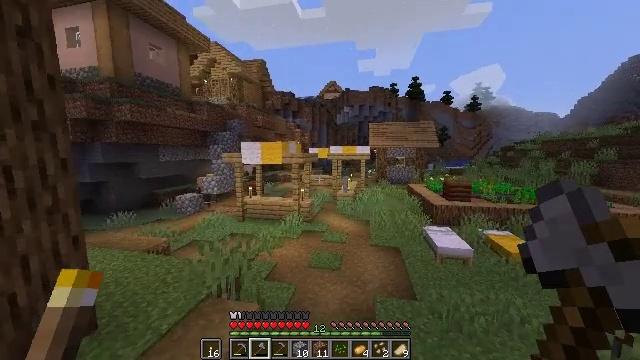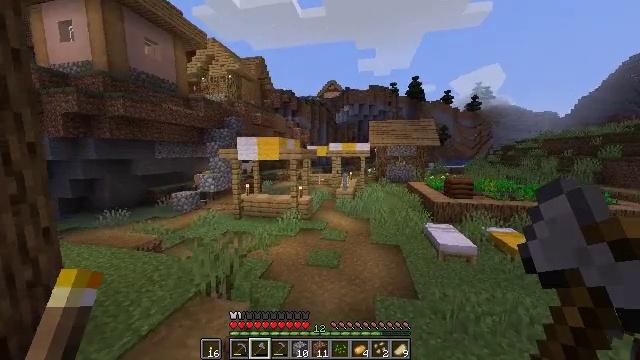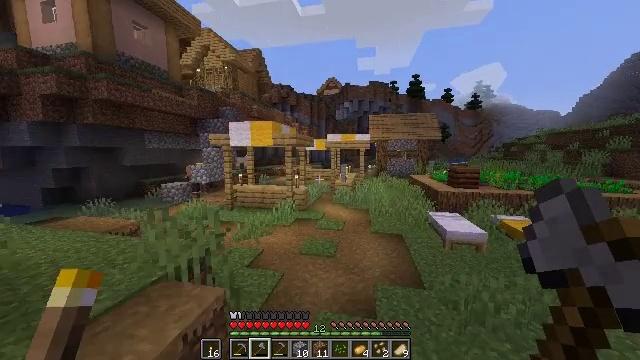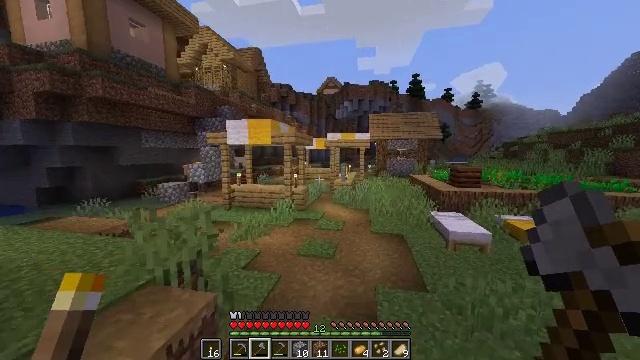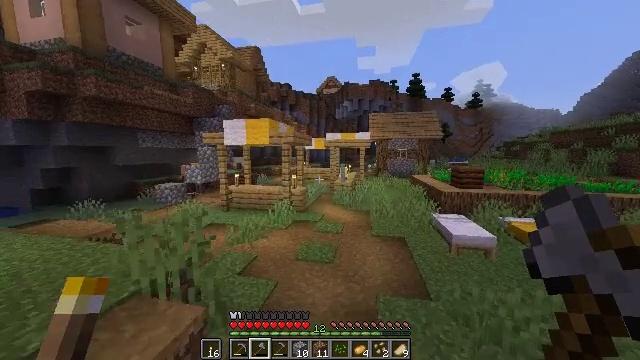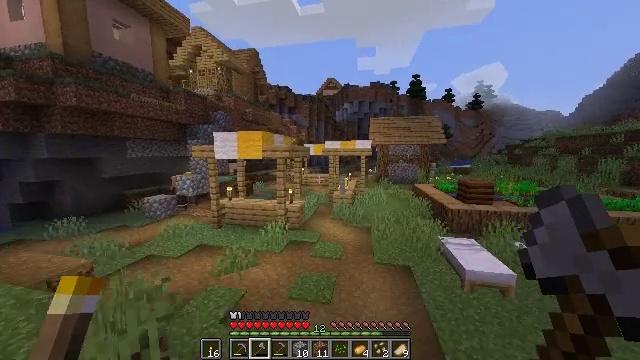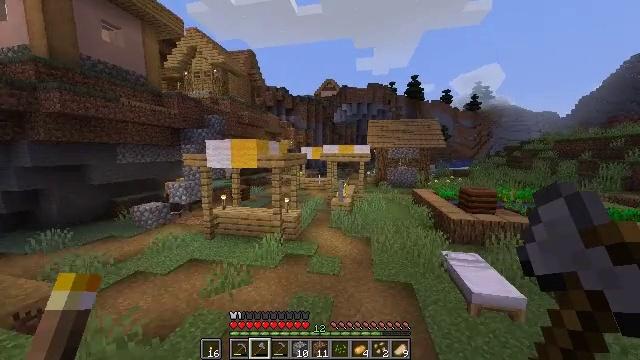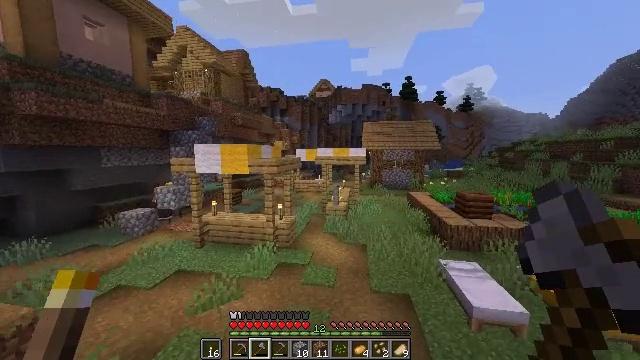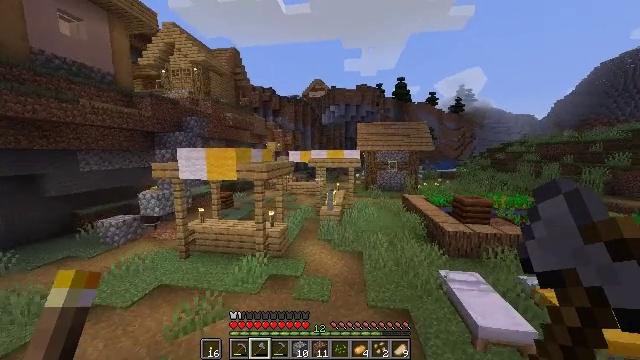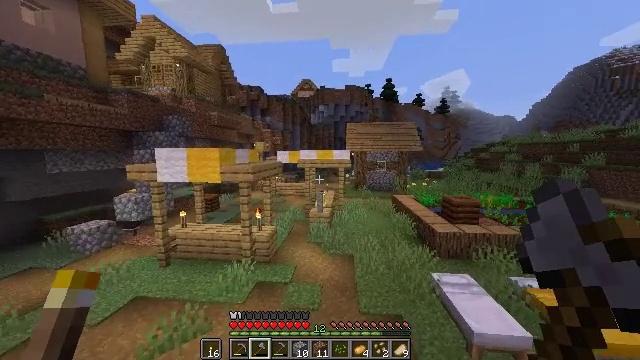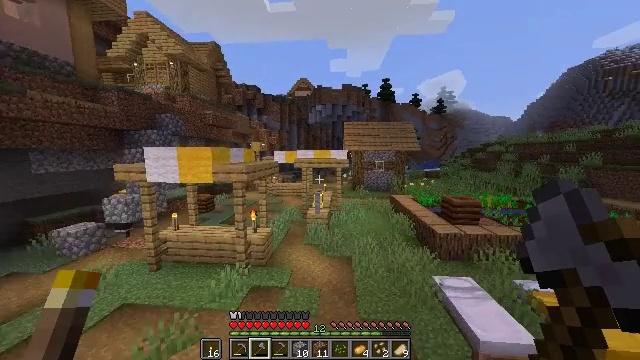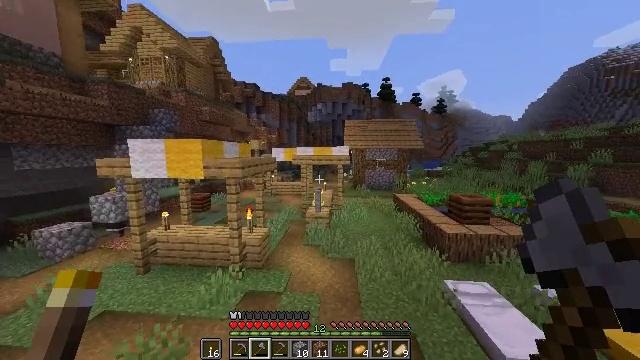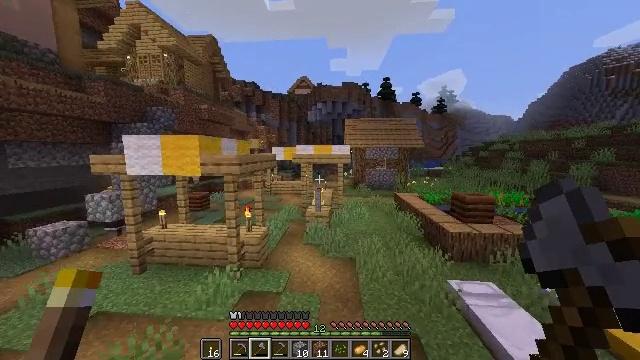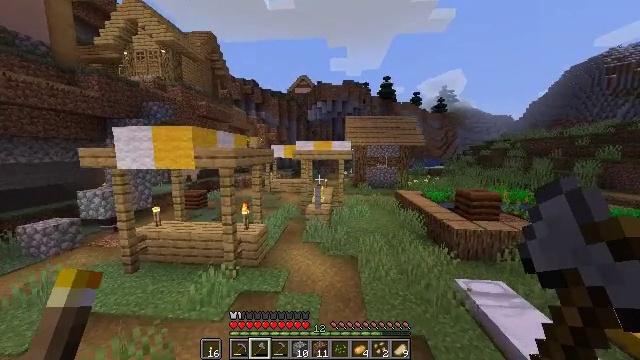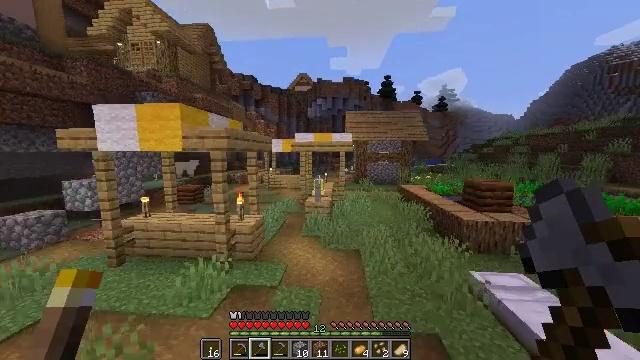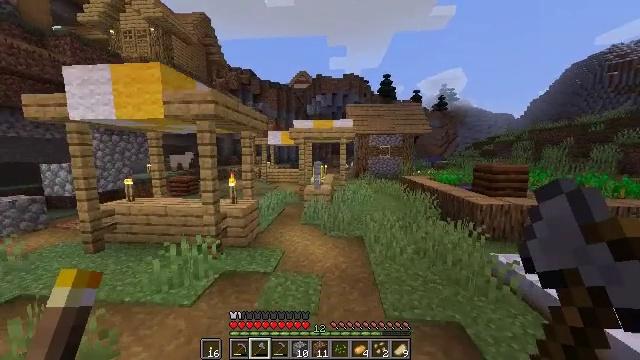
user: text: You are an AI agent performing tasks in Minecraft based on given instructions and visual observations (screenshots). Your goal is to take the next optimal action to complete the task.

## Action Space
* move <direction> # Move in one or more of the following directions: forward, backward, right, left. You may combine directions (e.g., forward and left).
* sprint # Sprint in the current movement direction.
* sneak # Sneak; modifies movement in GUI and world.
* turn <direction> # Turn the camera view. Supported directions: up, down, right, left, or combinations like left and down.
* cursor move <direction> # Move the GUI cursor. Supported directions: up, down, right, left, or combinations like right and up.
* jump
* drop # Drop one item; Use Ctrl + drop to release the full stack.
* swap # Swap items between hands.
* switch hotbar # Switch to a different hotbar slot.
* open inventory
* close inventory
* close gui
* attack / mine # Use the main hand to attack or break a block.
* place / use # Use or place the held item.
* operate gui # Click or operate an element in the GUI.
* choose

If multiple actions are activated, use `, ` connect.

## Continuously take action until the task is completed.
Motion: motion action
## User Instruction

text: Attack the grass path to restore it to dirt.
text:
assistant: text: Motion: move forward, sprint, jump
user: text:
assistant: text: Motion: move forward, sprint, jump
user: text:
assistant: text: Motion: move forward, sprint, jump
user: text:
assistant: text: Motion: move forward, sprint, jump
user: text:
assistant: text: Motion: move forward, sprint, jump
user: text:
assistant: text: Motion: move forward, sprint, jump
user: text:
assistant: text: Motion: move forward, sprint, turn right, jump
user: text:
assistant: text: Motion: move forward, sprint, turn right, jump
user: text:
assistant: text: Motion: move forward, sprint, turn right, jump
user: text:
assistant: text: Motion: move forward, sprint, jump
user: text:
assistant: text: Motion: move forward, sprint, jump
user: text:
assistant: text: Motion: move forward, sprint, jump
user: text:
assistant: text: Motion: move forward, sprint, jump
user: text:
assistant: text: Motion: move forward, sprint, jump
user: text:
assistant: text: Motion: move forward, sprint, jump
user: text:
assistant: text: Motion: move forward, sprint, jump
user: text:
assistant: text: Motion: move forward, sprint, jump
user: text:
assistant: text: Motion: move forward, sprint, jump
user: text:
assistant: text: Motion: move forward, sprint, jump
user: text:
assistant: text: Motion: move forward, sprint, turn left, jump
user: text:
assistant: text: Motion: move forward, sprint, turn left, jump
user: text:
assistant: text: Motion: move forward, sprint, turn left, jump
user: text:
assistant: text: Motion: move forward, sprint, turn left, jump
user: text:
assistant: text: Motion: move forward, sprint, turn left, jump
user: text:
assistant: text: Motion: move forward, sprint, turn left, jump
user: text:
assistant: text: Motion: move forward, sprint, turn left, jump
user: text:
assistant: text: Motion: move forward, sprint, turn left, jump
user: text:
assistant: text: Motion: move forward, sprint, turn left, jump
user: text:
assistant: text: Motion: move forward, sprint, turn left, jump
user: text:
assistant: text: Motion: move forward, sprint, turn left, jump